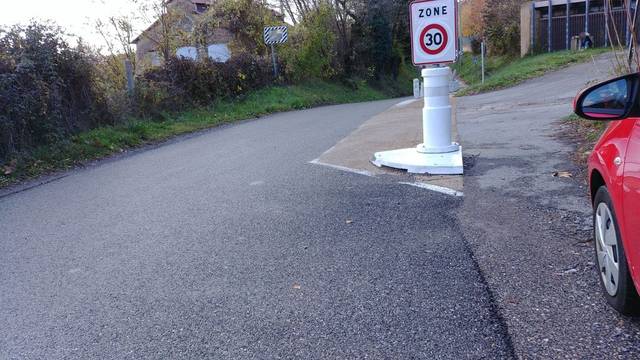
Region: France
Coordinates: 44.088, 6.218